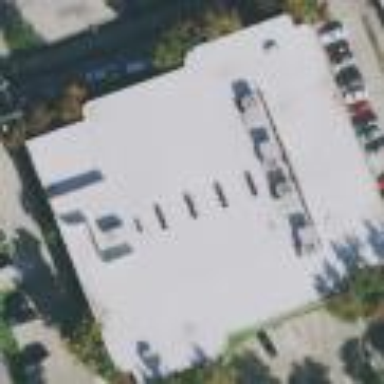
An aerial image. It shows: Commercial building.